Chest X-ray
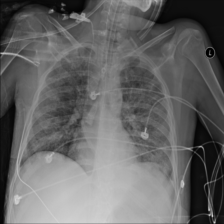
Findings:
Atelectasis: negative
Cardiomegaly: negative
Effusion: negative
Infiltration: negative
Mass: negative
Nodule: negative
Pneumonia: negative
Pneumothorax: negative
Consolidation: negative
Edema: negative
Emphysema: negative
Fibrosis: negative
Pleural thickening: negative
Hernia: negative